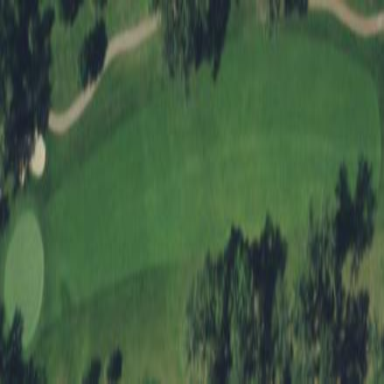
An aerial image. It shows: Scenic golf fairway.